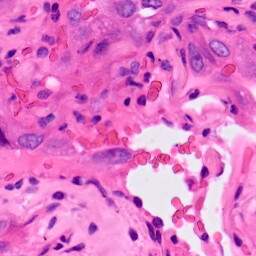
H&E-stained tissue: Lung